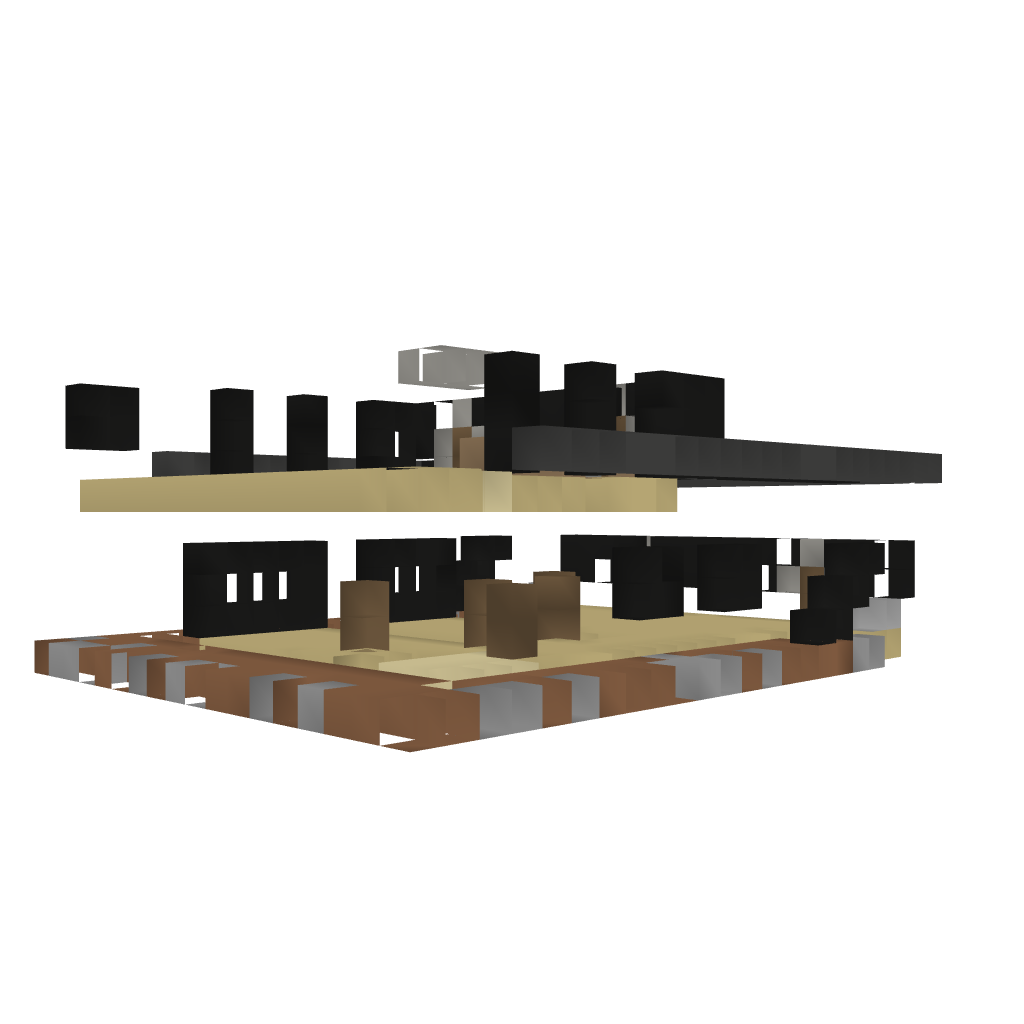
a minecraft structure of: S-Shaped House - Unfurnished